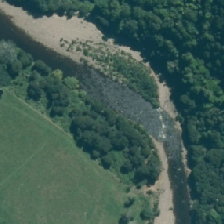
Land cover: deciduous_hardwood